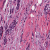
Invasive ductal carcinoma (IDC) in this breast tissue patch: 1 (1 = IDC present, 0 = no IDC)